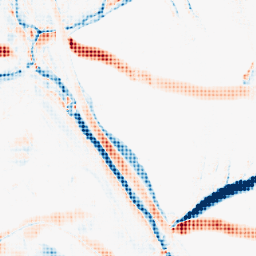
Category: morphological
Decomposition family: morphological_rect
Decomposition parameters: operation: average
width: 5
height: 20
Upsampling method: sinc_blackman
Upsampling parameters: scale: 4
kernel_size: 4
Upsampling scale: 4